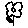
Label: flower